Question: Count the number of objects in the diagram.
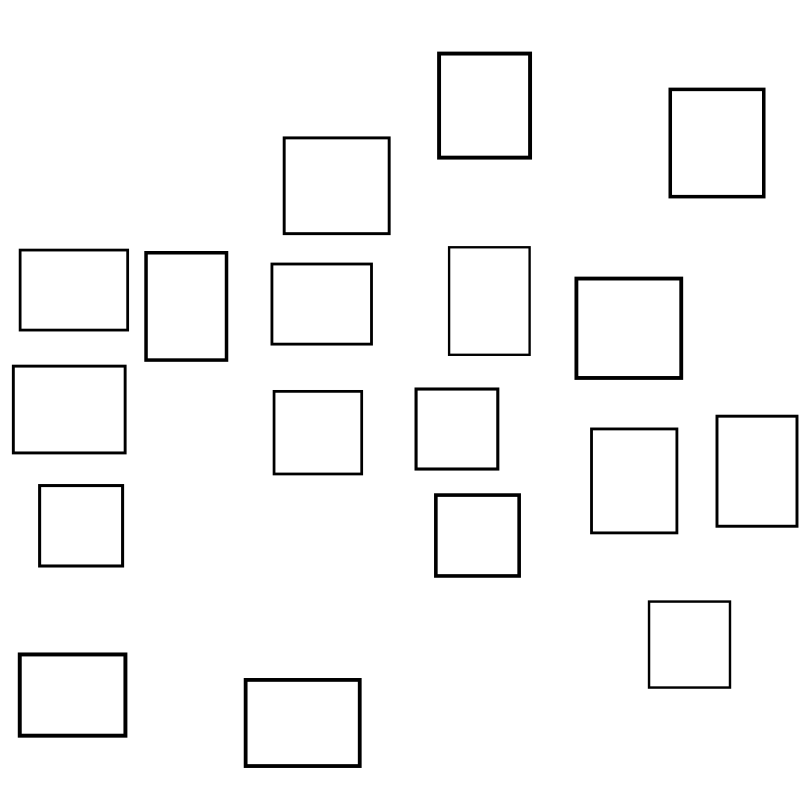
Answer: 18